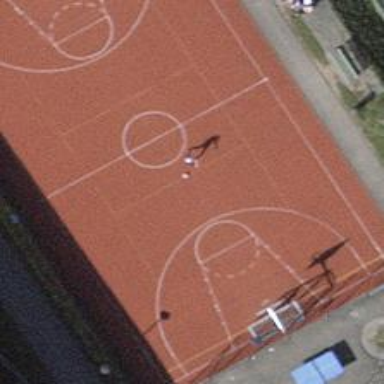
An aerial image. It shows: Tartan basketball court in leisure land pitch.